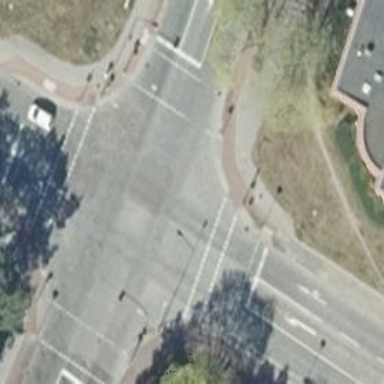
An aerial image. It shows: Traffic signals at road crossing.